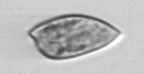
Label: Prorocentrum_dentatum